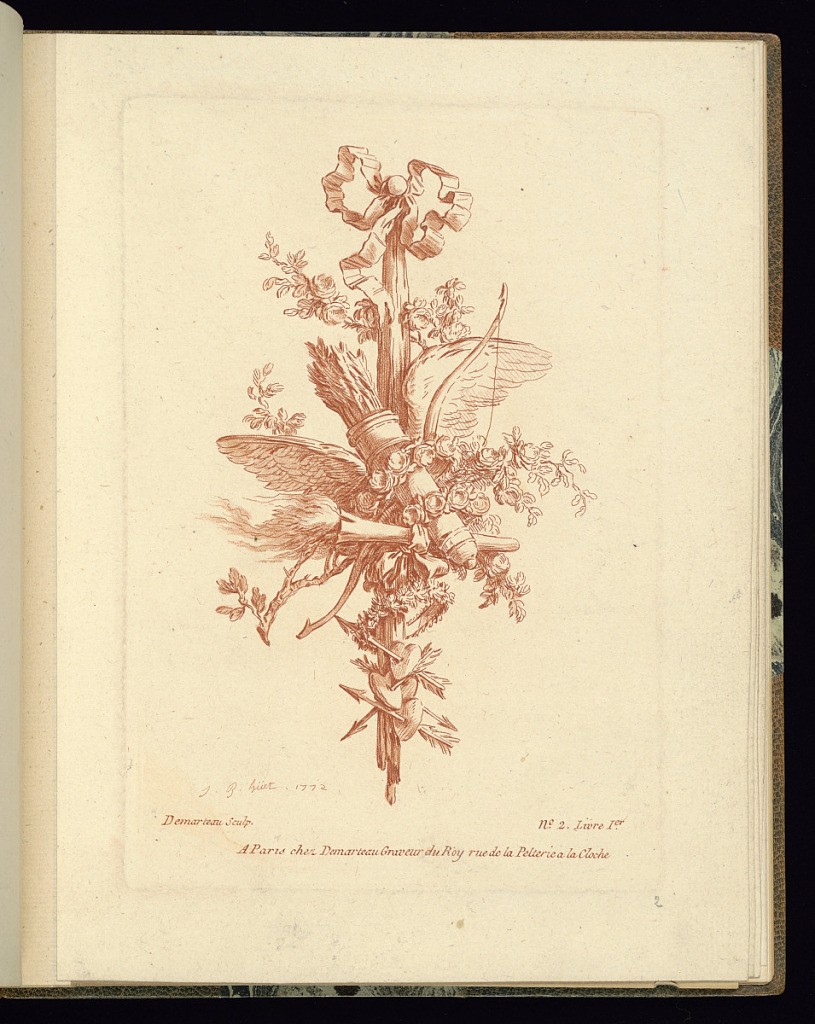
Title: Trophy Design
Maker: Jean-Baptiste Huet, French, 1745 – 1811
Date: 1772
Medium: Crayon manner etching in red ink on laid paper
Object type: Print
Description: Second plate from a series of four ornament prints of designs for trophies. Hanging from tied ribbons - foliate branches, flowers, wings, flaming torch, quiver with arrows and four bows through small hearts. The plate is numbered, dated, and signed.